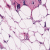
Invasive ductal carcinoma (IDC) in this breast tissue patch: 0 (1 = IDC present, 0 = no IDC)